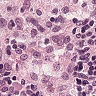
Metastatic tissue present: no